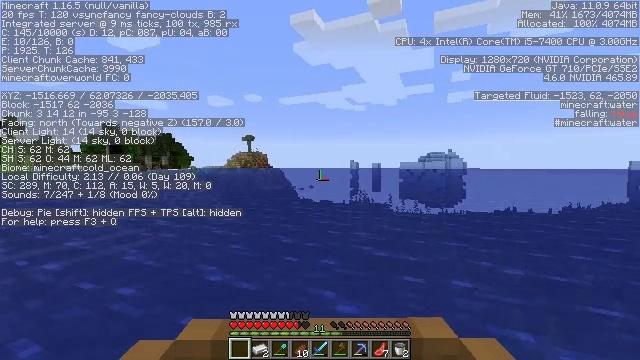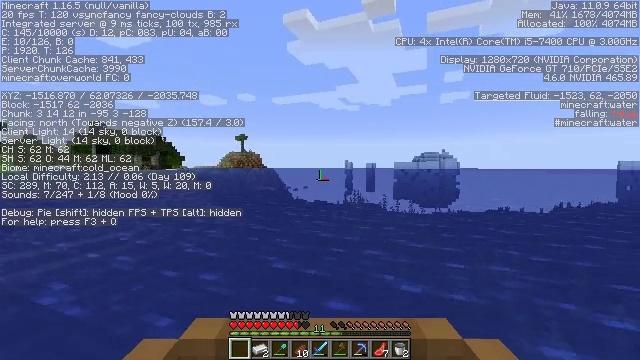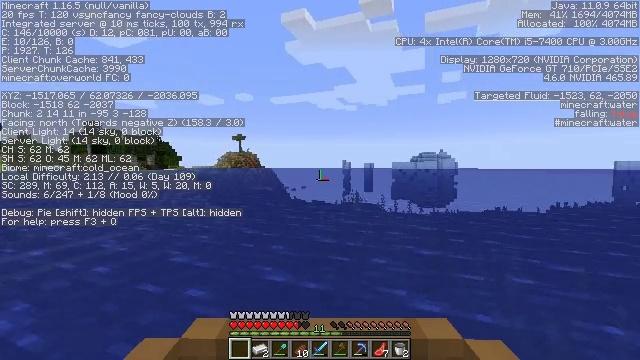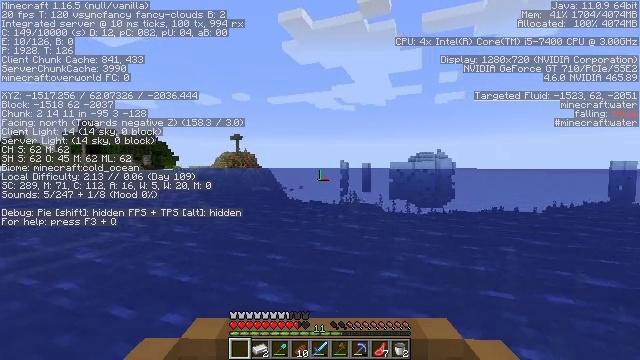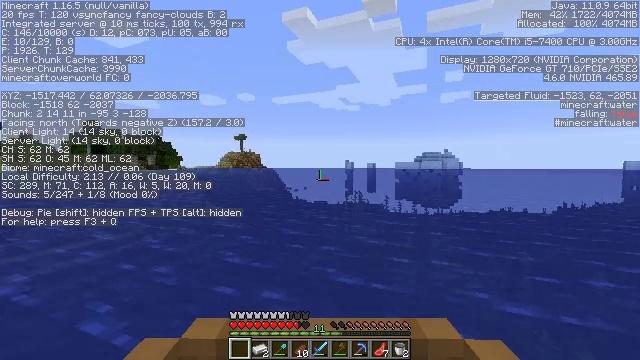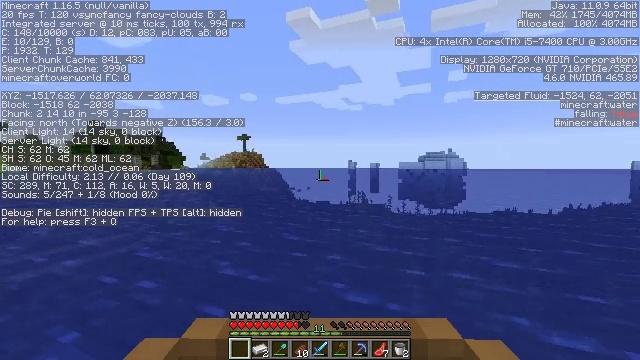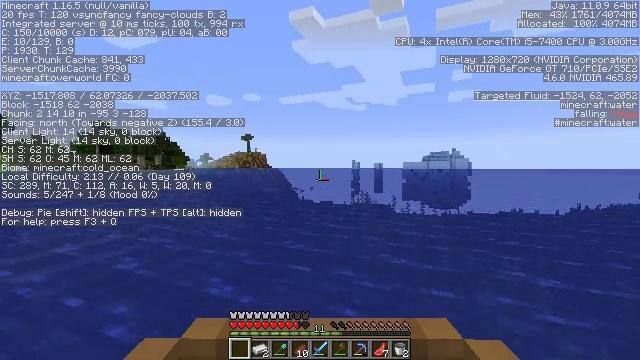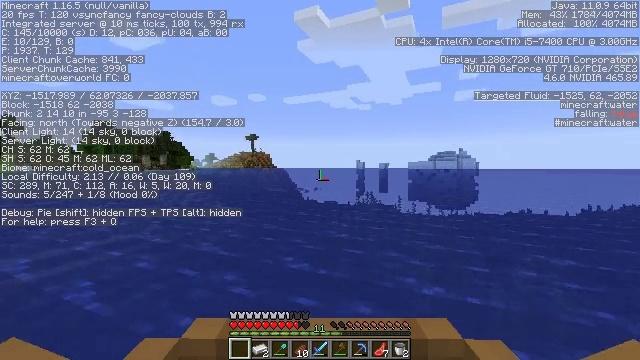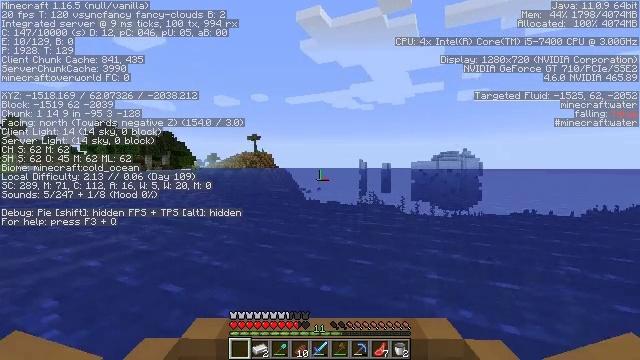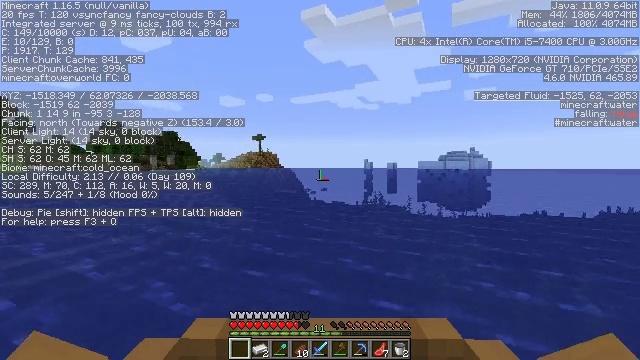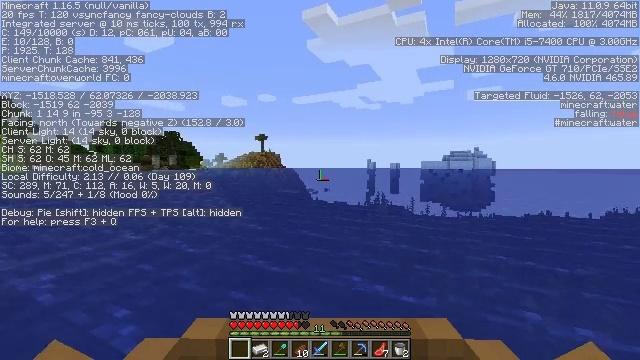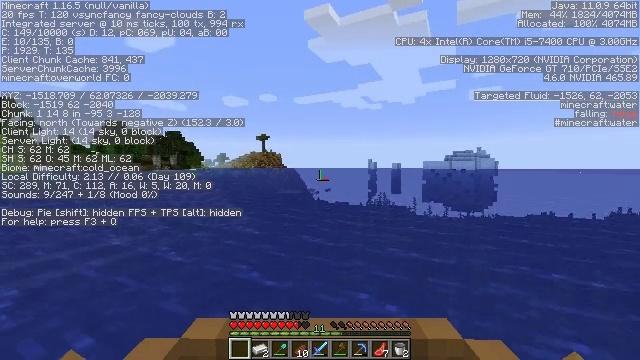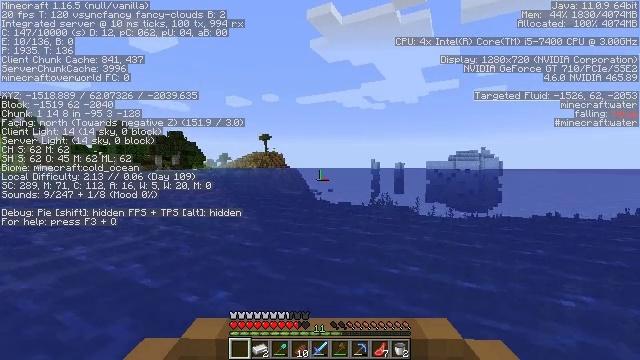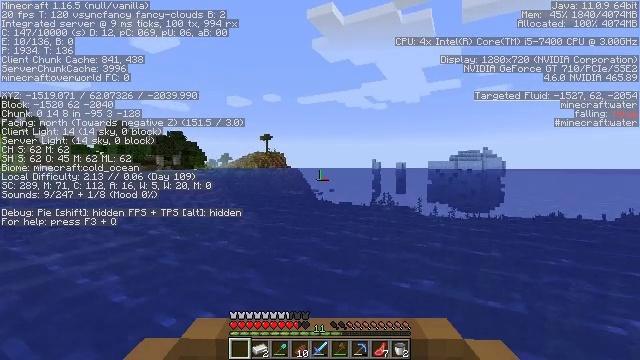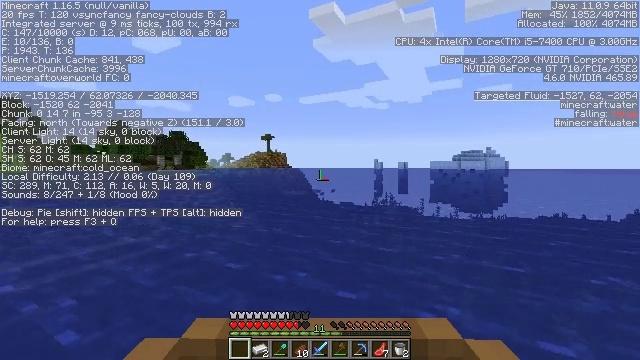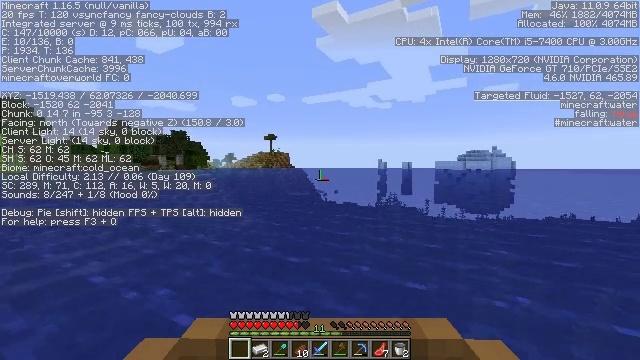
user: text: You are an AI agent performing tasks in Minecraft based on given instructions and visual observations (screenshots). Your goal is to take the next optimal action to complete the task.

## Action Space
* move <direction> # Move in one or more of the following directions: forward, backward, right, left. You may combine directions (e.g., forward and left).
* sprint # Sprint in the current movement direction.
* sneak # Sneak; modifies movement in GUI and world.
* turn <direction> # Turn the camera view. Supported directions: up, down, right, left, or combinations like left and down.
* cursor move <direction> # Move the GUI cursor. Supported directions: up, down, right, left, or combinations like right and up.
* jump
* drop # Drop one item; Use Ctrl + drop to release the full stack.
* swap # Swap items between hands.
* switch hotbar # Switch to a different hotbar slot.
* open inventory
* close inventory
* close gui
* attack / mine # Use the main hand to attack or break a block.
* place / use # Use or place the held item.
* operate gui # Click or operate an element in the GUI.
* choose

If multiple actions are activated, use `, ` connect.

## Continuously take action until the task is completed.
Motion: motion action
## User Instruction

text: Collect a hay block for crafting.
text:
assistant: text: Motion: move forward
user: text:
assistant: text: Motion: move forward and move left
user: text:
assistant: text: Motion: move forward and move left
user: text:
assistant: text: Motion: move forward
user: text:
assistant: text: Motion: move forward
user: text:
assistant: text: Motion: move forward
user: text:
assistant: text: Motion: move forward
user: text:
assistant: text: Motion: move forward
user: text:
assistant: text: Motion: move forward
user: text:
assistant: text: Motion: move forward
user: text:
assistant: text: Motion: move forward
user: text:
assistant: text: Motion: move forward
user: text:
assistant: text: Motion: move forward
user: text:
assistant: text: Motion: move forward
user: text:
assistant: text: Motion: move forward
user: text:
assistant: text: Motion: move forward
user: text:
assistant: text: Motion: move forward
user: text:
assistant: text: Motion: move forward
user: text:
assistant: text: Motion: move forward
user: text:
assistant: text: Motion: move forward
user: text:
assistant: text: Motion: move forward
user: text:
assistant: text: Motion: move forward
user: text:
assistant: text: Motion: move forward
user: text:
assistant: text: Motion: move forward
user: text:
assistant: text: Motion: move forward
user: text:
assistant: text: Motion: move forward
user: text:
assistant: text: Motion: move forward
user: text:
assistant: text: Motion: move forward
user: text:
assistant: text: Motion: move forward
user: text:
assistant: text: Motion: move forward